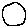
Label: circle